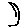
Label: moon